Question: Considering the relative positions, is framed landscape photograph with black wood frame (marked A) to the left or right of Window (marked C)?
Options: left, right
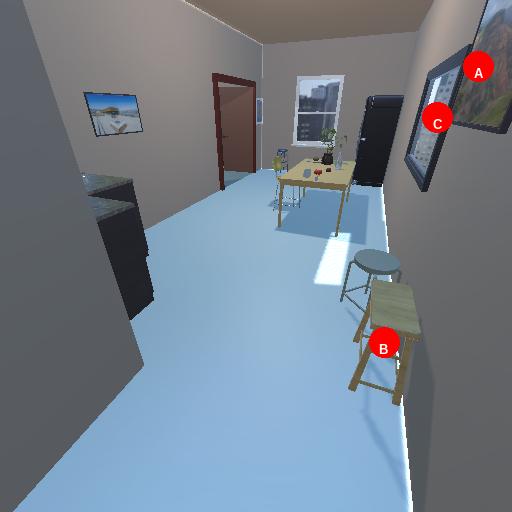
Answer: left